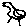
Label: bird